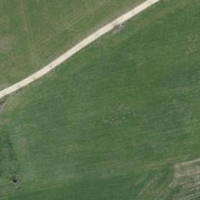
EUNIS habitat code: 52
Species observed at this site:
Dipsacus fullonum